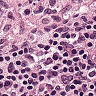
Metastatic tissue present: no